七年级 · 度量几何学
如图, $A B / / C D, \angle A B F=\frac{2}{3} \angle A B E, \angle C D F=\frac{2}{3} \angle C D E$, 则 $\angle E: \angle F=$

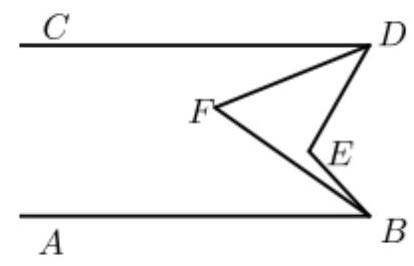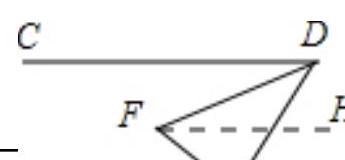
A. $2: 1$
B. $3: 1$
C. $3: 2$
D. $4: 3$
答案: C
解析: 过点 $E 、 F$ 分别作 $A B$ 的平行线 $E G 、 F H$, 由平行线的传递性可得 $A B\|E G\| F H \| C D$, $\because A B \| F H, \quad \therefore \angle A B F=\angle B F H$

$\because F H \| C D$
$\therefore \angle C D F=\angle D F H$,

$\therefore \angle B F D=\angle D F H+\angle B F H=\angle C D F+\angle A B F$

同理可得 $\angle B E D=\angle D E G+\angle B E G=\angle A B E+\angle C D E$;

$\because \angle A B F=\frac{2}{3} \angle A B E, \quad \angle C D F=\frac{2}{3} \angle C D E$,

$\therefore \angle B F D=\angle D F H+\angle B F H=\angle C D F+\angle A B F=\frac{2}{3}(\angle A B E+\angle C D E)=\frac{2}{3} \angle B E D$,

$\therefore \angle B E D: \angle B F D=3: 2$.

故选: $C$.

本题主要利用两直线平行, 内错角相等作答.

注意此类题要常作的辅助线, 充分运用平行线的性质探求角之间的关系, 难度中等.